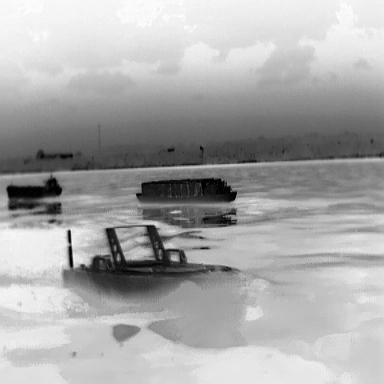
There is a fishing_boat in the infrared image.